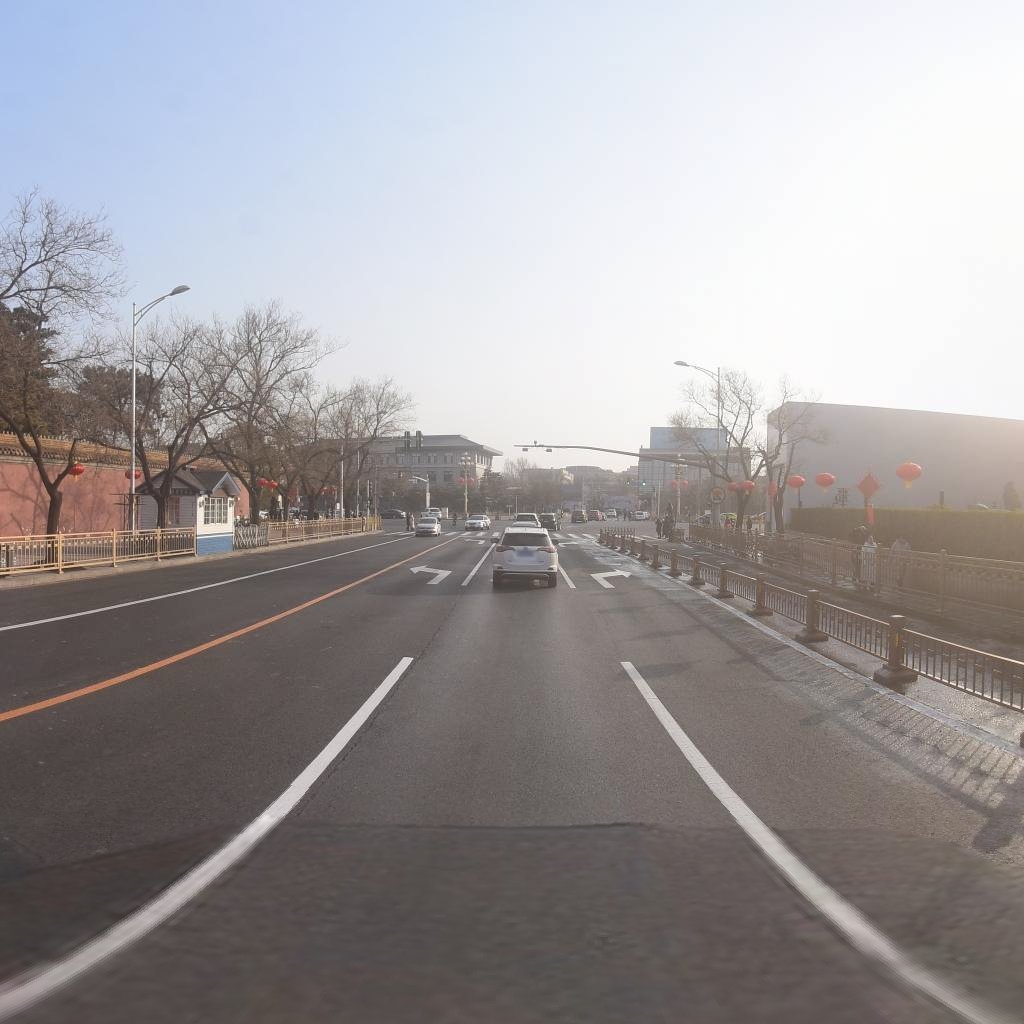
Region: Xicheng
Road damage annotations: longitudinal crack, longitudinal crack